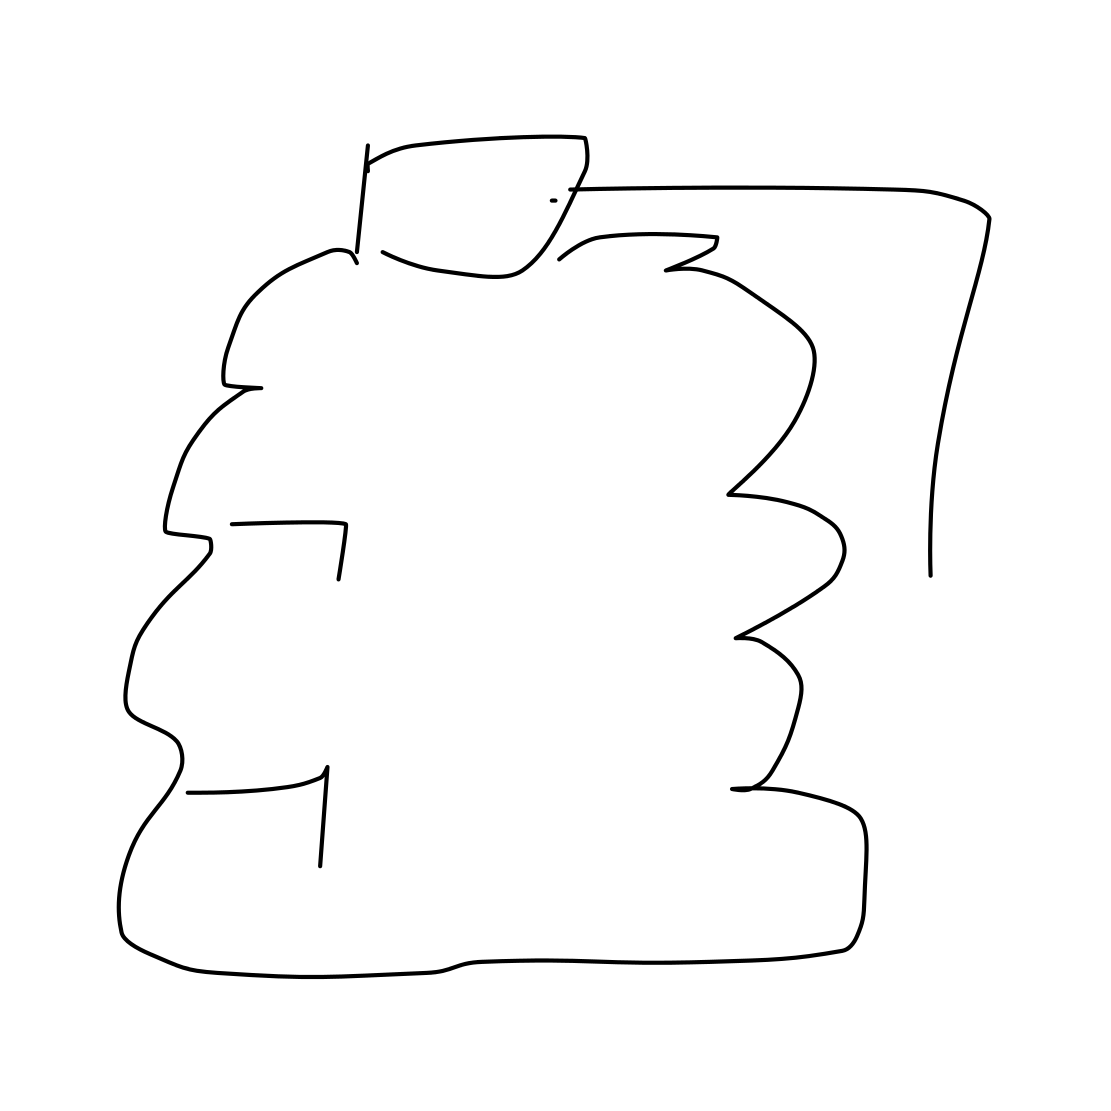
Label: grenade